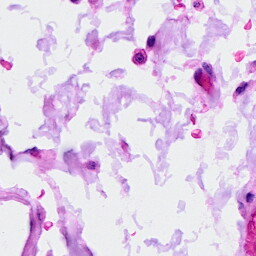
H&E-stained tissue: Ovarian